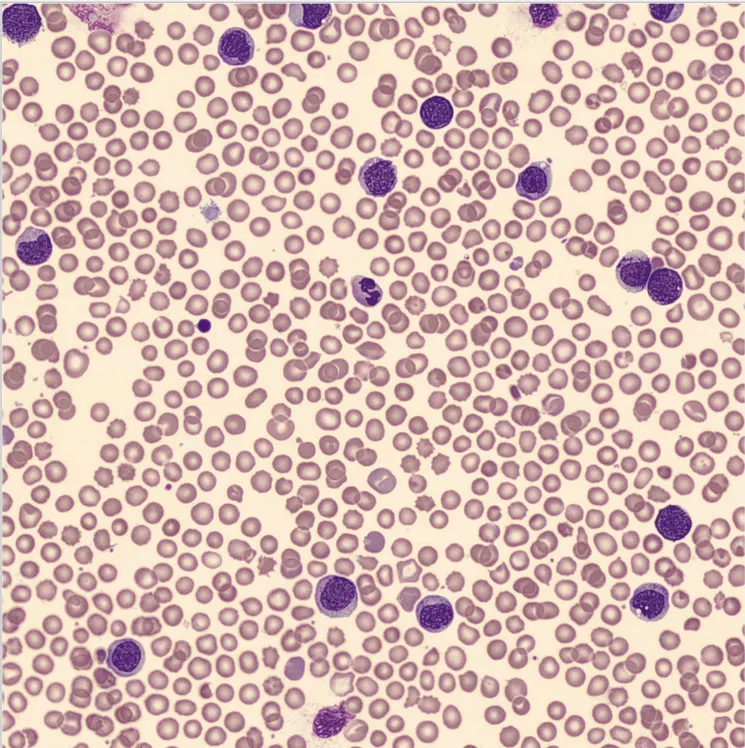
Peripheral blood smear. Immature granulocytes in the peripheral blood smear, characterized by asynchrony in nucleus-to-cytoplasm maturation at the promyelocyte, myelocyte, and metamyelocyte stages.
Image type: pathology (giemsa)